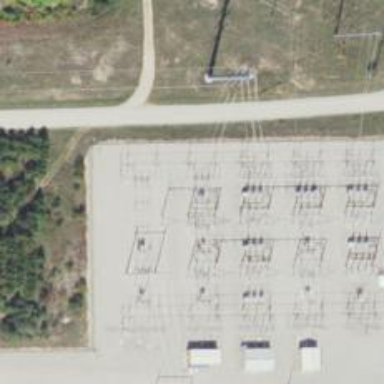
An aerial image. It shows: Switch for power supply.